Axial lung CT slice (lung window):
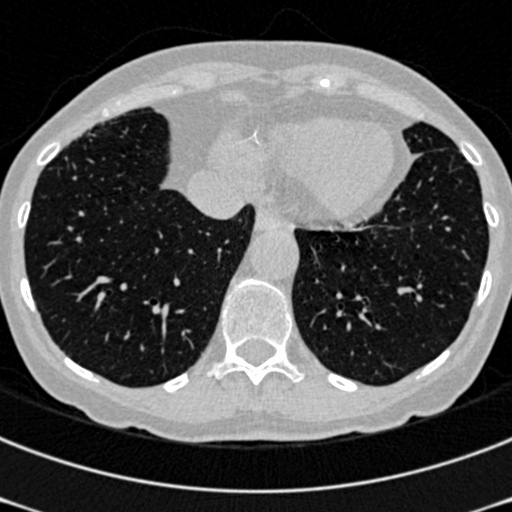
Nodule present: no